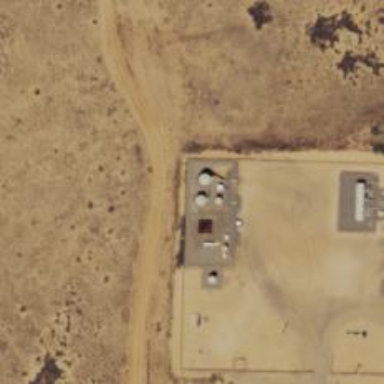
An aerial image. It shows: Storage tank that is man-made.